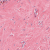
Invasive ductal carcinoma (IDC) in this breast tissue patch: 0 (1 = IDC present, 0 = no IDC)